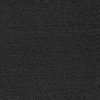
Atmospheric dust classification: dusty